Question: '''
p = [3,3]
plot(p, 'x')
'''
This weirdly generates this:
I'd like it to be a point at x=3/y=3 on the plot. How?
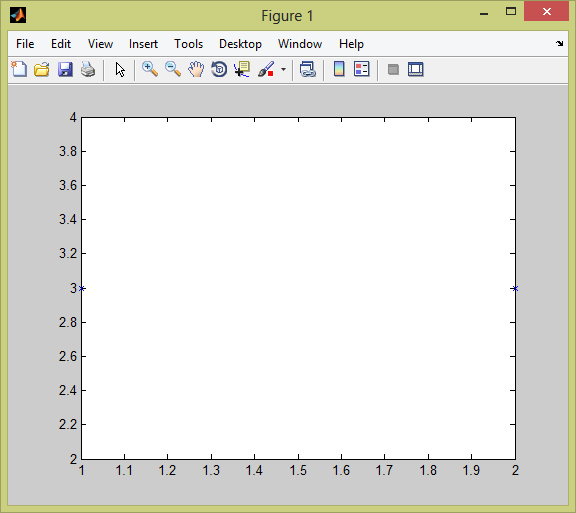
Answer: @mathematician1975 is right, but I feel like this requires a bit more explanation:
Like the <URL> states:
> 'plot(Y)' plots the columns of 'Y' versus the index of each value when 'Y' is a real number.
so in fact this is not weird at all that 'plot(p, 'x')' plots each value in 'p' against its index, the points (1, 3) and (2, 3).
This is actually handy in some cases (when you want the x-coordiantes to be a running index), but not in yours. To plot point 'p' correctly, use the syntax 'plot(X, Y)', that is:
'''
plot(p(2), p(1), 'x')
'''
(here I assumed that the y-coordinate is the first in 'p', but if it's the x-coordinates you can just swap the places of the input arguments).
In the general case, if 'p' is a matrix with two columns (say, the first contains all y-coordinates and the second all x-coordinates), you can plot all points like so:
'''
plot(p(:, 2), p(:, 1), 'x')
'''